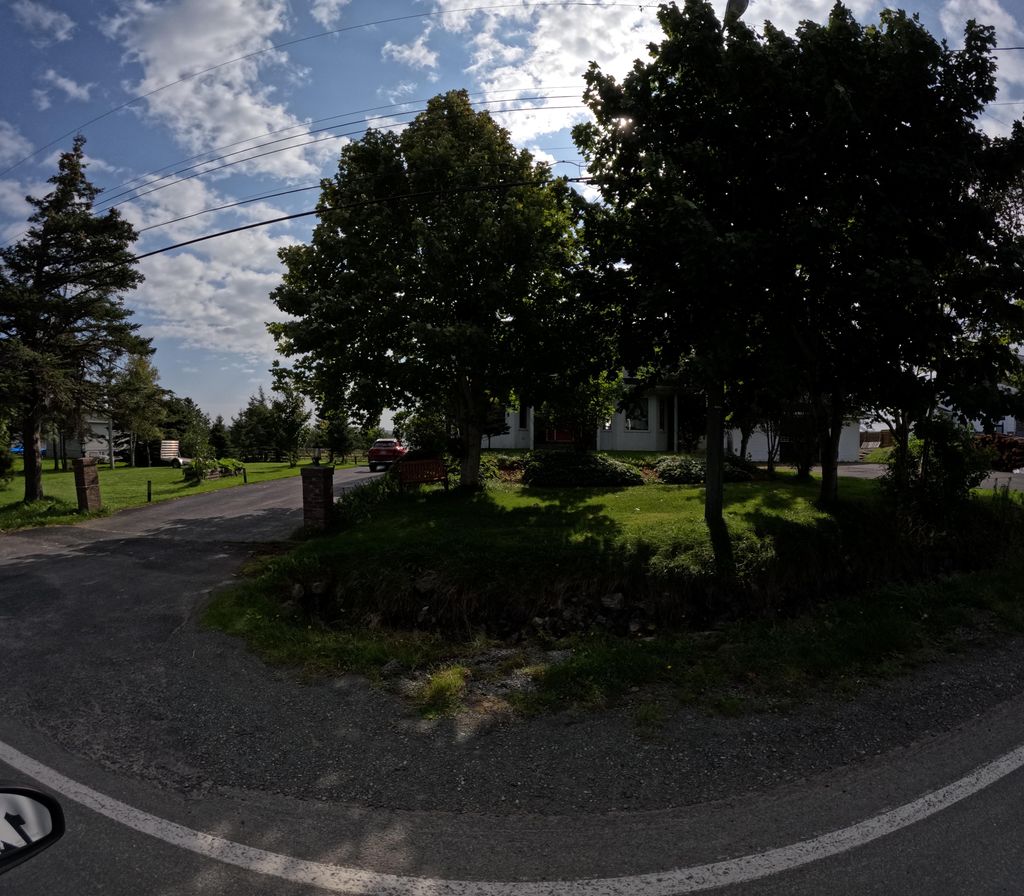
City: st_johns